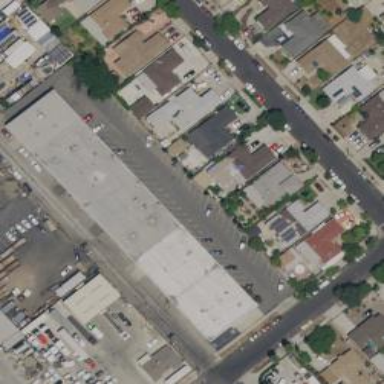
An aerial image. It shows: Industrial building.